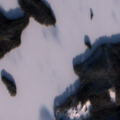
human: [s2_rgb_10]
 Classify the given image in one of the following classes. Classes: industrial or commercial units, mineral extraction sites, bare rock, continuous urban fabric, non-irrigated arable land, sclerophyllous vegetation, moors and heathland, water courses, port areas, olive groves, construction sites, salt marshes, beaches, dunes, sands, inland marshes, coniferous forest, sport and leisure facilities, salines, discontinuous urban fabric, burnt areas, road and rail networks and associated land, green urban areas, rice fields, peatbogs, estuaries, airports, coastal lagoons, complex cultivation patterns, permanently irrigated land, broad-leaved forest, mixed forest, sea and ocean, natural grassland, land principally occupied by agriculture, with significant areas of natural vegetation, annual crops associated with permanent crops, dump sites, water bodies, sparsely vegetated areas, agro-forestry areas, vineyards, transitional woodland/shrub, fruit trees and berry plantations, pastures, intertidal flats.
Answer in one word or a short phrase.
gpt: coniferous forest, water bodies